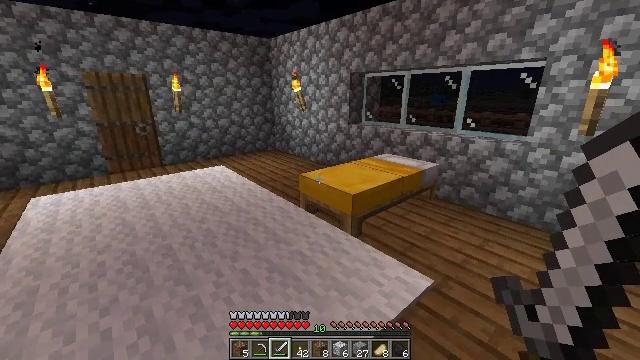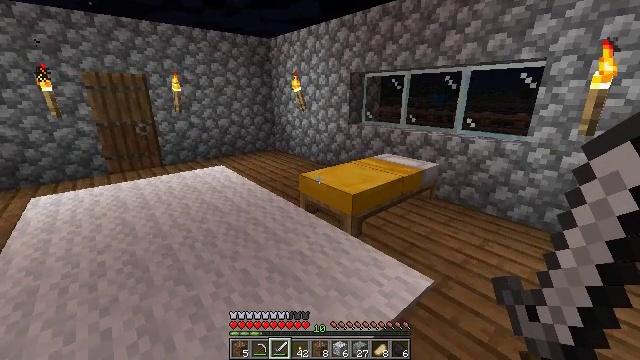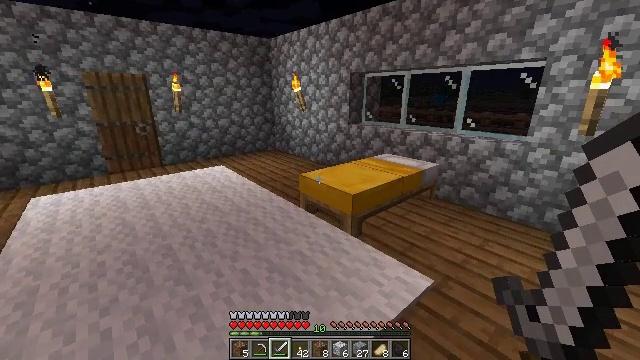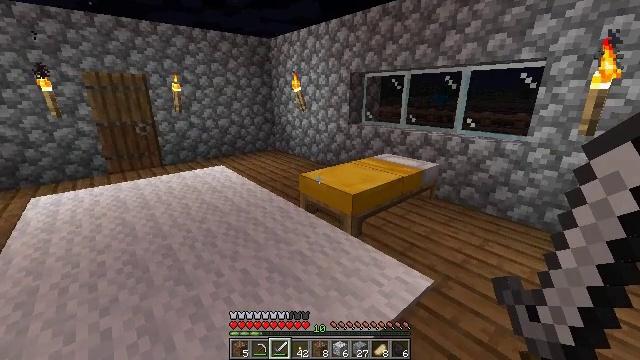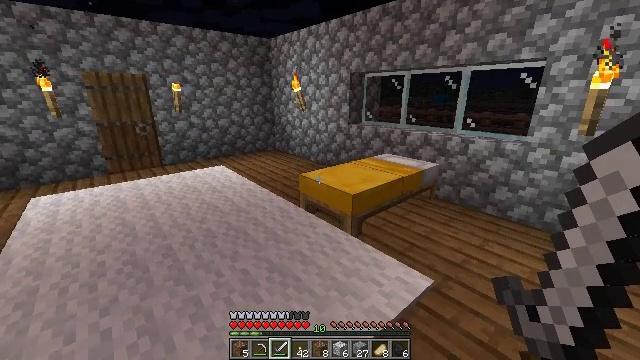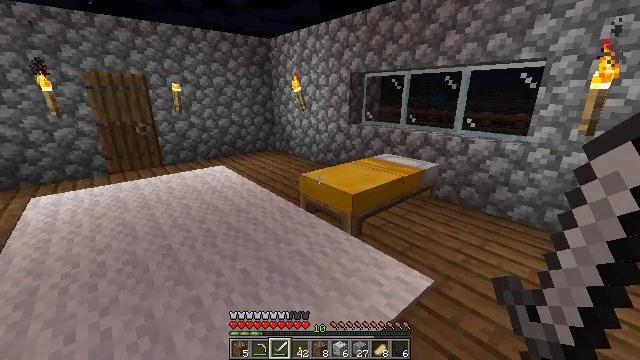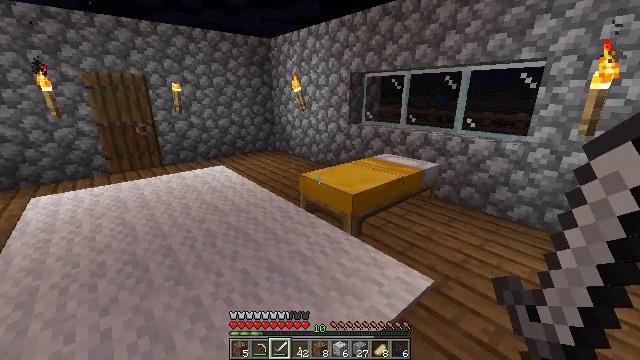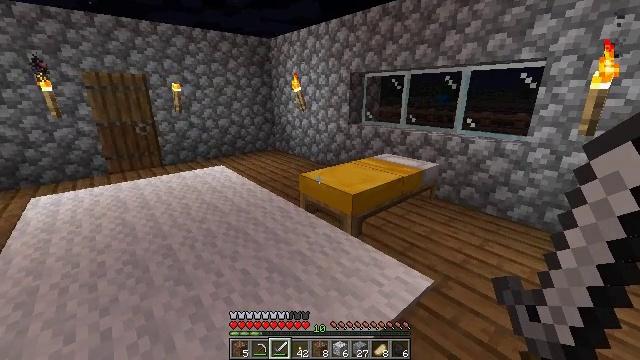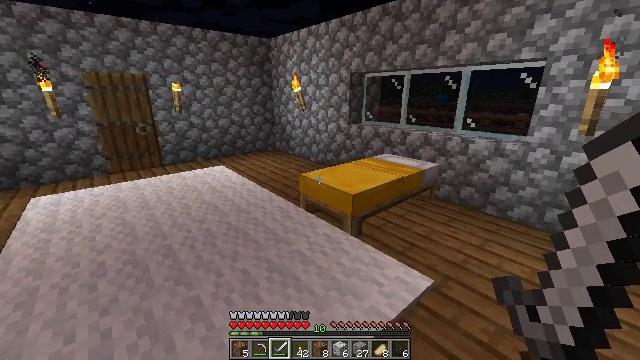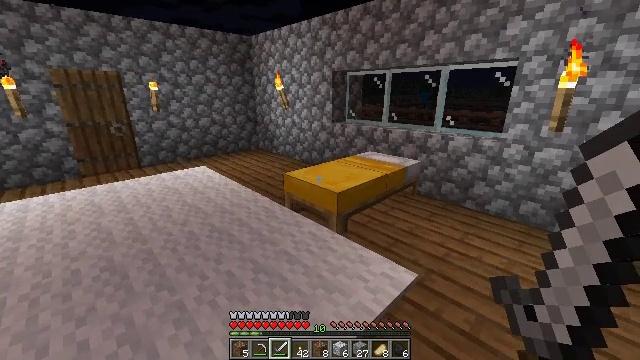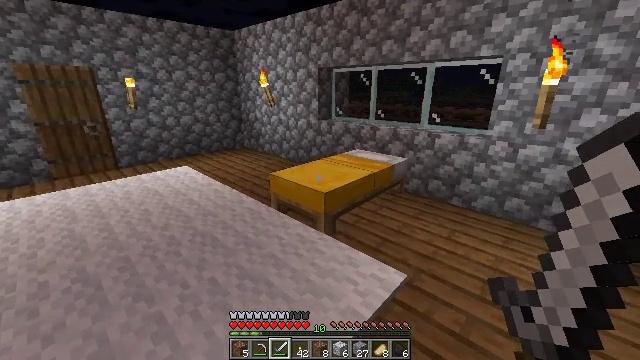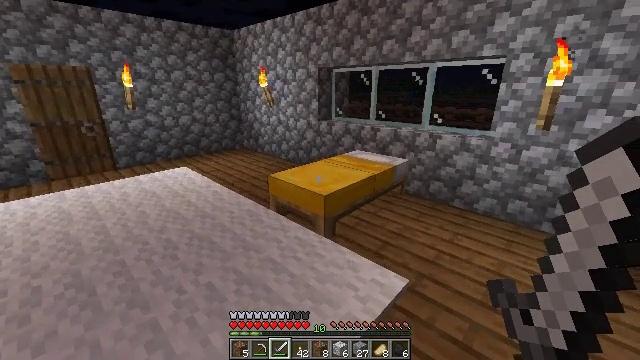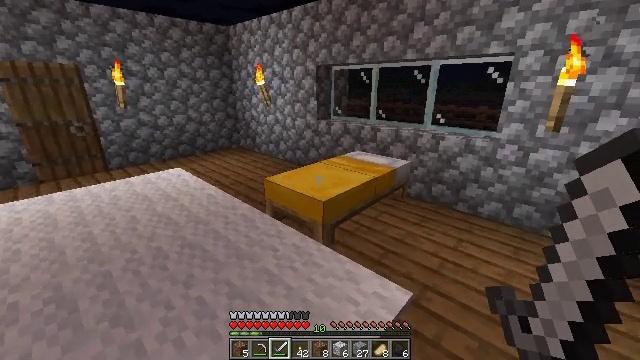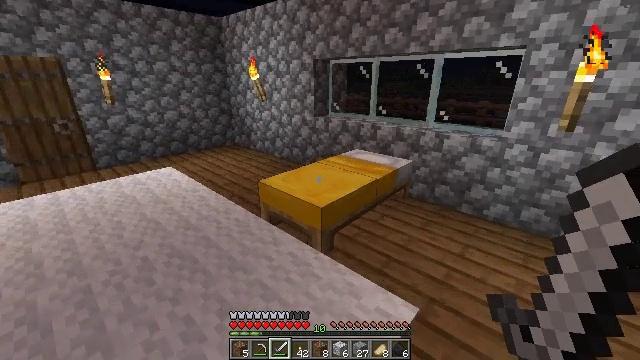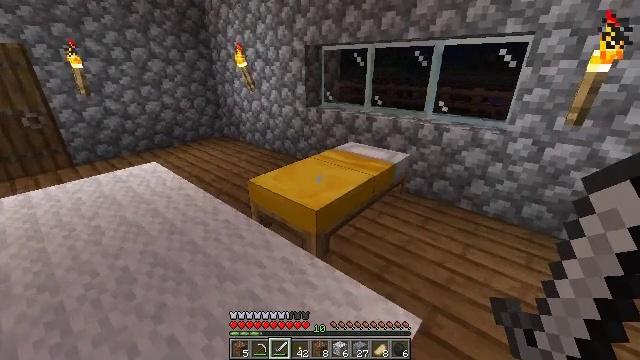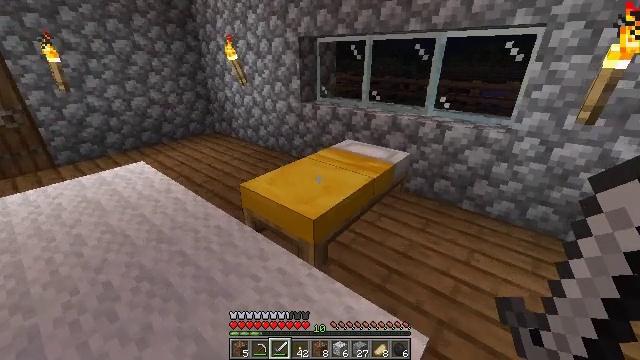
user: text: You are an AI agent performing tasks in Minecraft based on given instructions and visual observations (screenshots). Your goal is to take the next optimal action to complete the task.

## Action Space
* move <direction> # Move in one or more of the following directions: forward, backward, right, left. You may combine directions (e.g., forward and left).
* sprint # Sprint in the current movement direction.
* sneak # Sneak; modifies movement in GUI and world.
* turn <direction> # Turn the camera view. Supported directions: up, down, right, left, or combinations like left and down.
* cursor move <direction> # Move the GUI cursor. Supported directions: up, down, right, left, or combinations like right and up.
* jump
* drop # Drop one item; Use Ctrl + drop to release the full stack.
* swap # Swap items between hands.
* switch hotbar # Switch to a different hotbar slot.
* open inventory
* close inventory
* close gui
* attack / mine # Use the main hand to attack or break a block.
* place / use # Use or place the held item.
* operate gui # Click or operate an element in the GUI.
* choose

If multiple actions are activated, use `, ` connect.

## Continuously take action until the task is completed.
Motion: motion action
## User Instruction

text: Combine gold and redstone to craft a clock.
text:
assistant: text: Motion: no_op
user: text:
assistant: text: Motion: no_op
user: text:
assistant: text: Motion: no_op
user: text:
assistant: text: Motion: no_op
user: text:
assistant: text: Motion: no_op
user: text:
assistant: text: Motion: no_op
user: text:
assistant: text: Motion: no_op
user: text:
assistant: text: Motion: no_op
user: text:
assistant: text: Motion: turn right
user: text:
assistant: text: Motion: move forward, turn right
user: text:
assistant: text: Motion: move forward
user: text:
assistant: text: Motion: move forward
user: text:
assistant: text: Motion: move forward, turn down
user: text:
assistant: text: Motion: move forward, turn right and down
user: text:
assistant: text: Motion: move forward, turn right and down
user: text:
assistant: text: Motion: move forward, use / place
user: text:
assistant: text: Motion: use / place
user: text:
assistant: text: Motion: use / place
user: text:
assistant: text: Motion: no_op
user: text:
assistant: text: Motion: no_op
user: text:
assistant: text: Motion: no_op
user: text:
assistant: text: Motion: no_op
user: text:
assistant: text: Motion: no_op
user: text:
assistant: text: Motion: no_op
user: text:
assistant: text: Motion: no_op
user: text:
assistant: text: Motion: no_op
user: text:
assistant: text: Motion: no_op
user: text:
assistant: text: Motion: no_op
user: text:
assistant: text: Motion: no_op
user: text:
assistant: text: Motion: use / place